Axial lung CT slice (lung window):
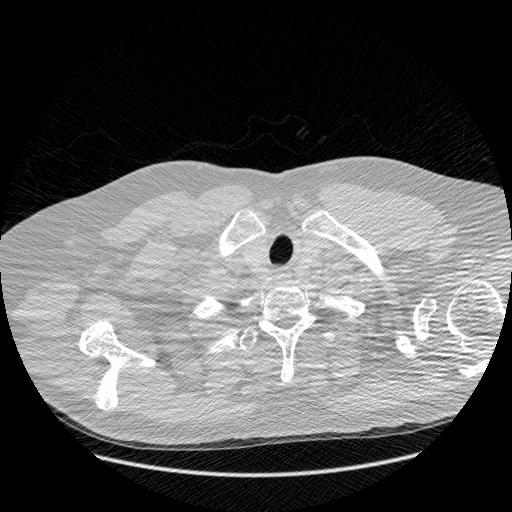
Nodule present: no